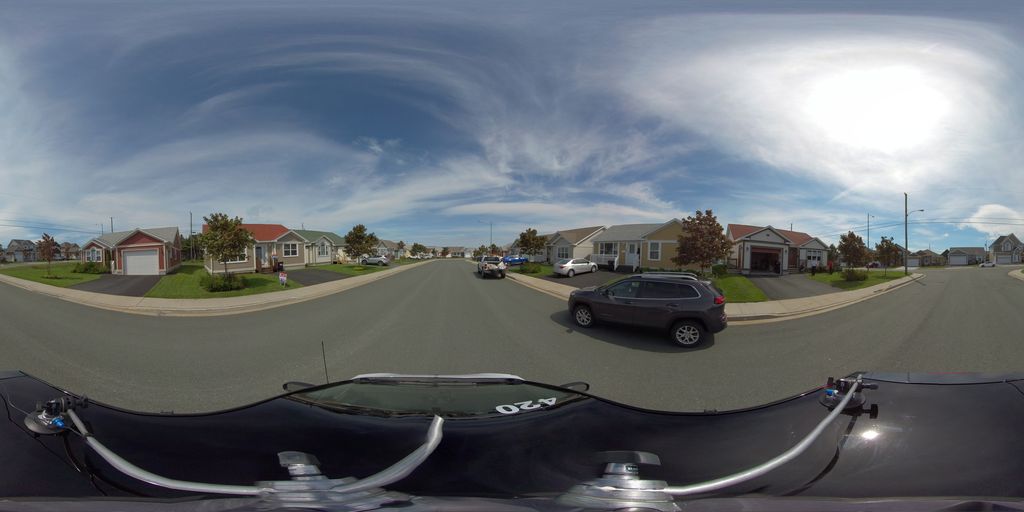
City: st_johns